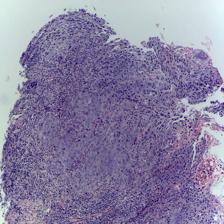
Diagnosis: OSCC